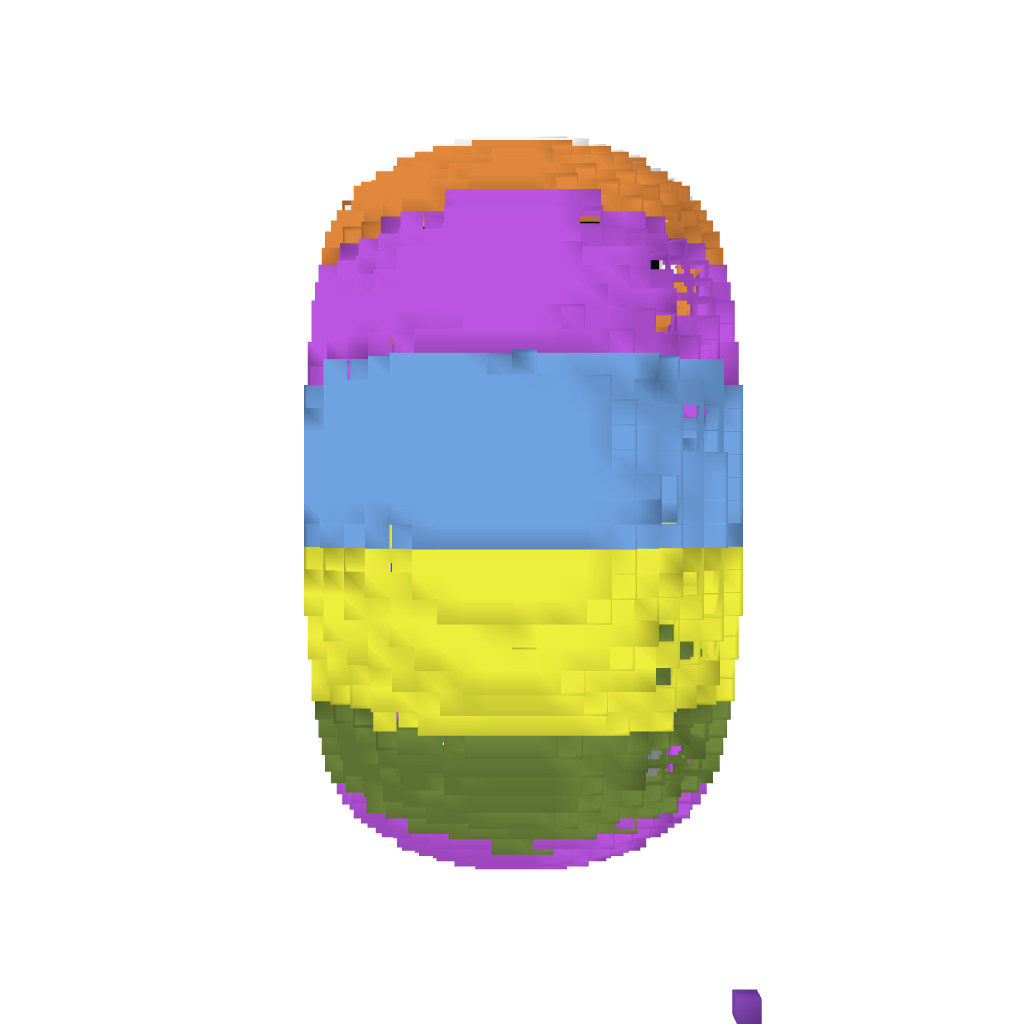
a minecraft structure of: Colored Eye high quality